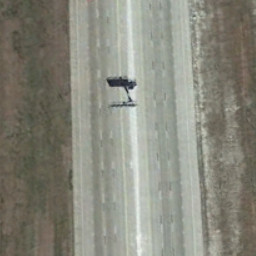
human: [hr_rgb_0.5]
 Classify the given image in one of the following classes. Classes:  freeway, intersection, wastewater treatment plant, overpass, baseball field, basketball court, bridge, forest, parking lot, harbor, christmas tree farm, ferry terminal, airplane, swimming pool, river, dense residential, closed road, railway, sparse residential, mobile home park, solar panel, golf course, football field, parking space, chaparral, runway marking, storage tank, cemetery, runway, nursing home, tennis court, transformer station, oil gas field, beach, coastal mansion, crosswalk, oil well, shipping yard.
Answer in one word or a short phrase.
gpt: freeway